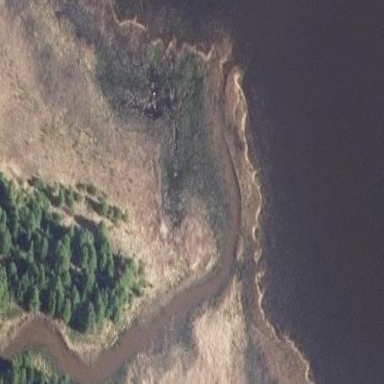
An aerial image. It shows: Reedbed in wetland area.